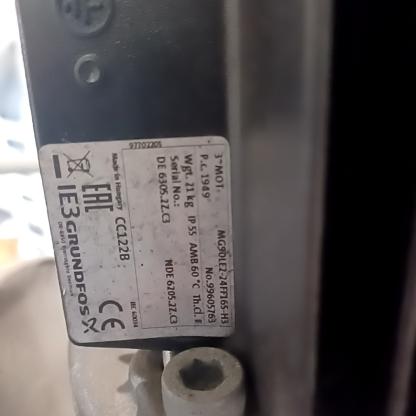
Klasa: tabliczka-znamionowa